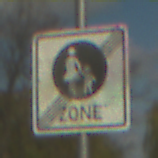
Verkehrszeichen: EndeFussgaengerzone
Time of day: MorningAfternoon
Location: Outdoor (RoadRail)
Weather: PartlyCloudy
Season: NotSpecified
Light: Natural